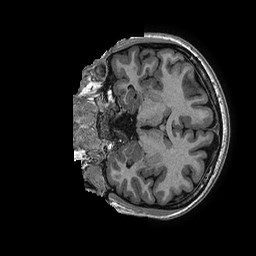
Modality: T1w
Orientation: coronal
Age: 23
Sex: female
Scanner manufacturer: ge
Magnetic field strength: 3 T
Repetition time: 0.006952 s
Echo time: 0.00292 s